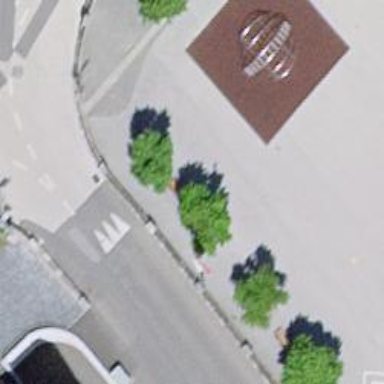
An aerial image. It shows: Brown bench.